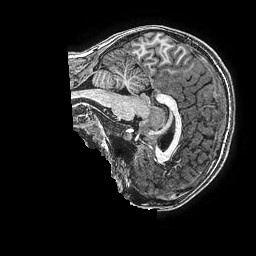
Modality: T1w
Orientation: sagittal
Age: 10
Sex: female
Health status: ill
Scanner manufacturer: ge
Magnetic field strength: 3 T
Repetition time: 0.00766 s
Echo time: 0.003476 s